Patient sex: M
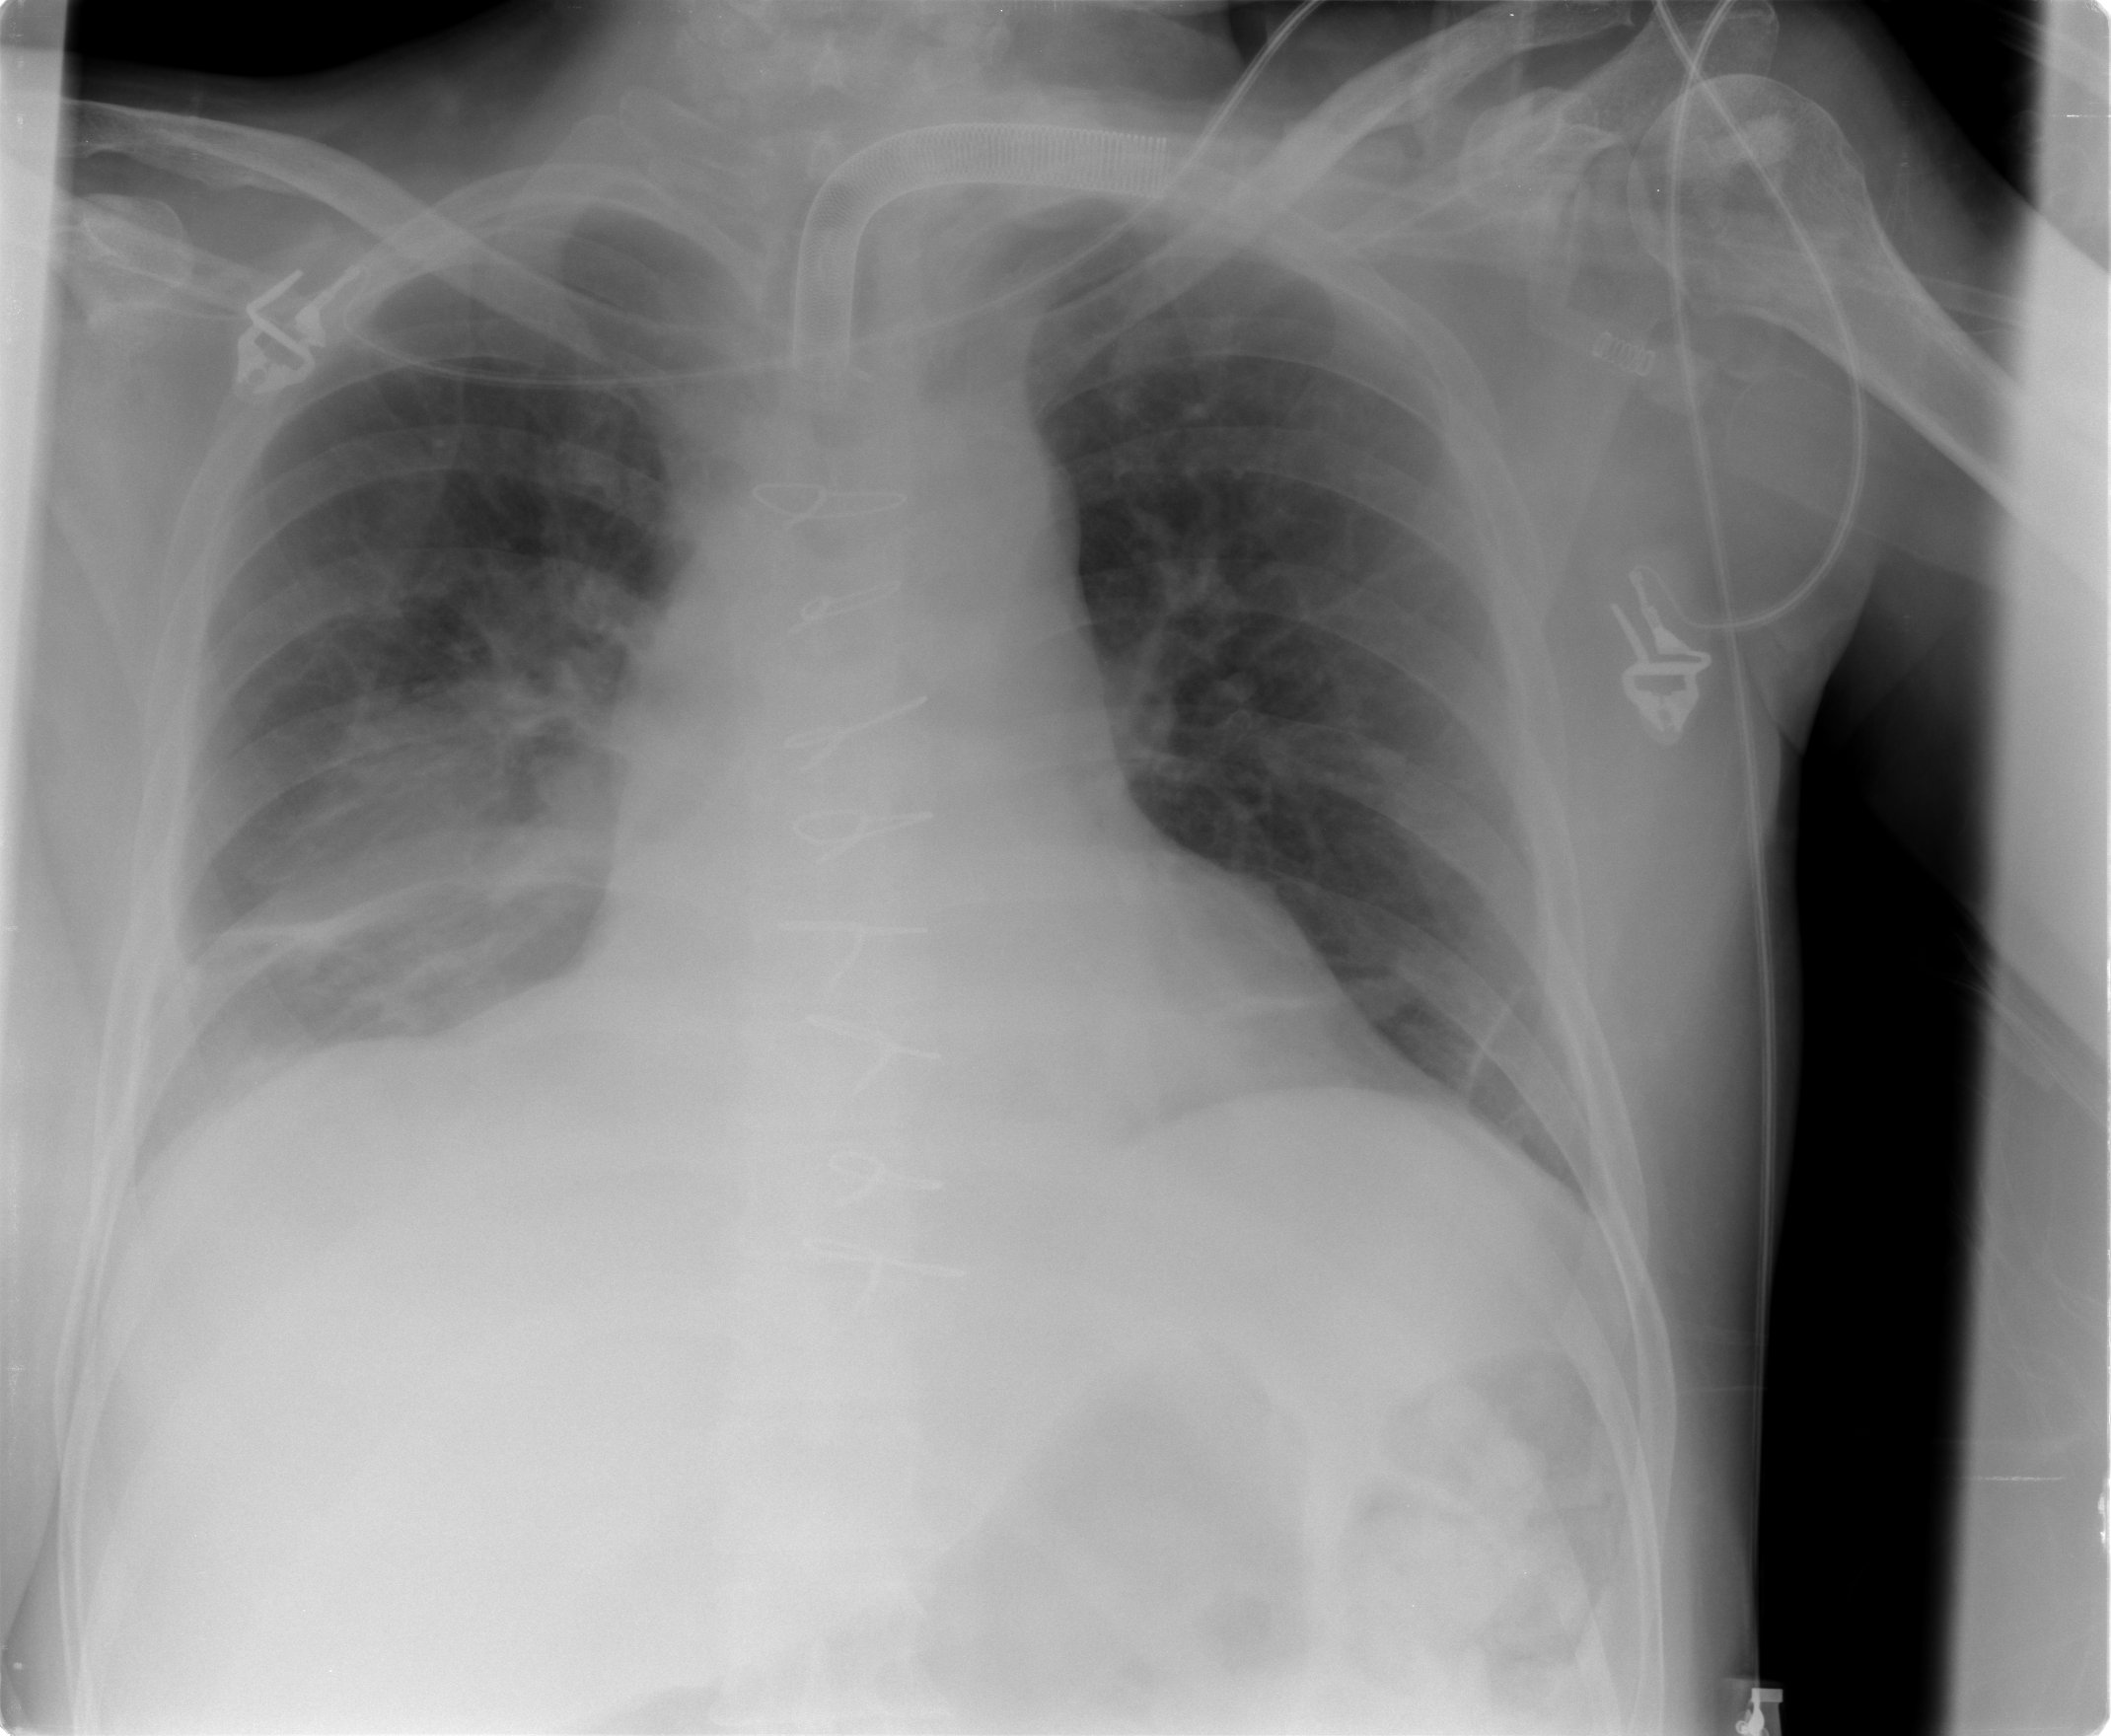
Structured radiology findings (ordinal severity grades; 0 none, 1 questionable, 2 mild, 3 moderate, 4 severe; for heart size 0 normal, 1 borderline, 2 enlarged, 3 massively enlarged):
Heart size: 0
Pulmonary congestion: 2
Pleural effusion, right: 2
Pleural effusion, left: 1
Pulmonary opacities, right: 2
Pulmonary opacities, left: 0
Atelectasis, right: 3
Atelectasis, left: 0